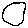
Label: moon